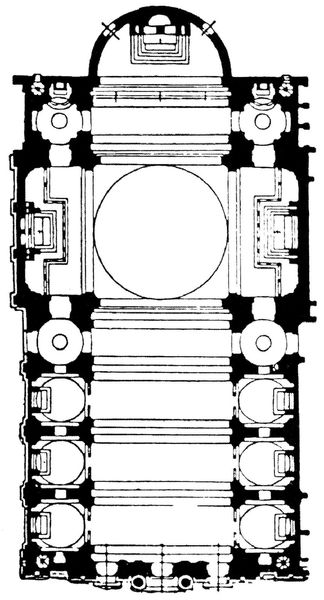
Titel: Grundriss von Il Gesù in Rom, Struktur des ikonographischen Programms
Schlagwörter: weiß, fenster, schwarz, säulen, tür, gebäude, architektur, kirche, kreis, schiff, bogen, linien, kuppel, stufen, wände, eingang, dom, linie, altar, langhaus, kirchenschiff, mauern, apsis, plan, grundriss, vierung, planung